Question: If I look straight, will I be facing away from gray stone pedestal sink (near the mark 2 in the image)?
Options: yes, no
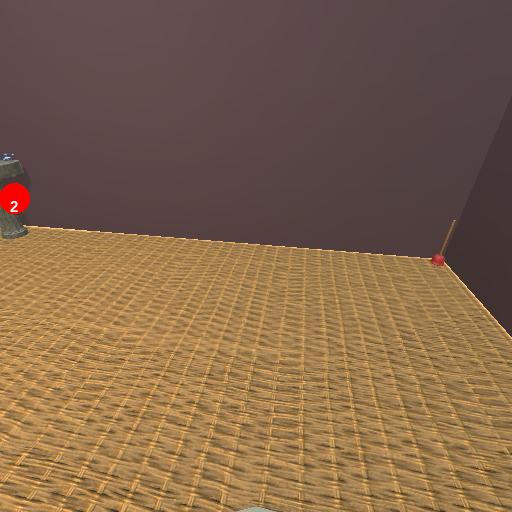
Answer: yes